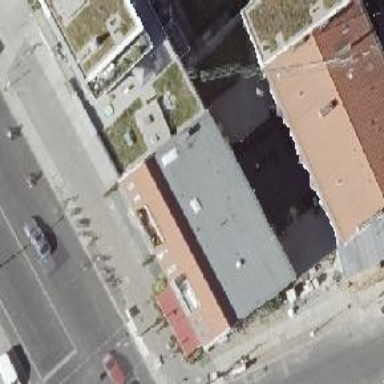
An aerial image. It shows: Residential building.